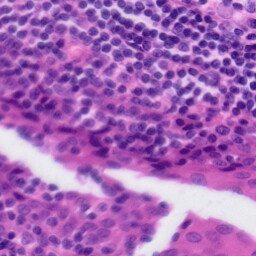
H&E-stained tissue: Tonsil